Aerial crown-view tile of a tropical tree (Barro Colorado Island, Panama), acquired 20250124:
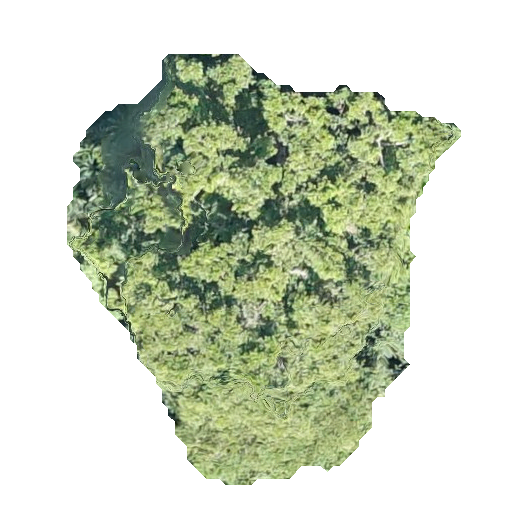
Species: Brosimum alicastrum
GBIF accepted scientific name: Brosimum alicastrum
Crown area: 167.422 m²